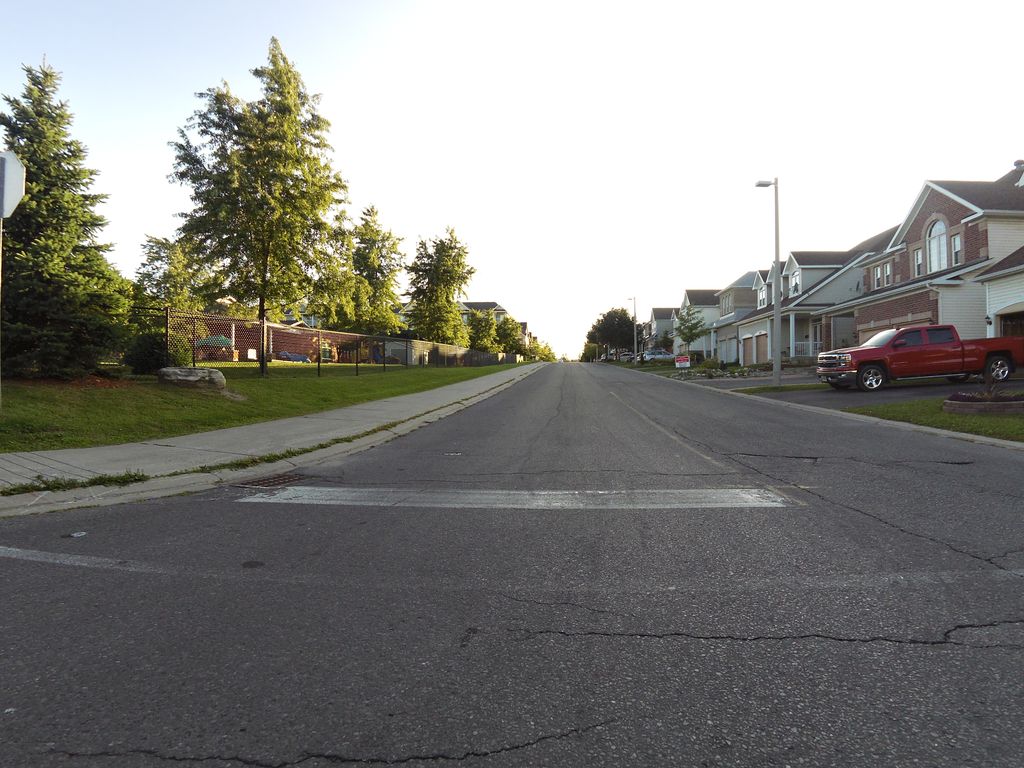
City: ottawa-gatineau